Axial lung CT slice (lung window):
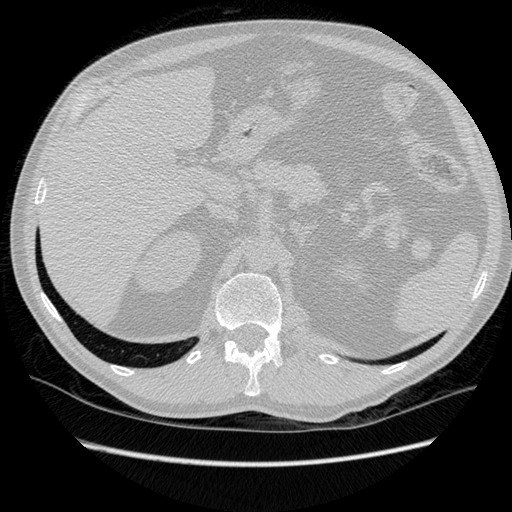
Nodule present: no